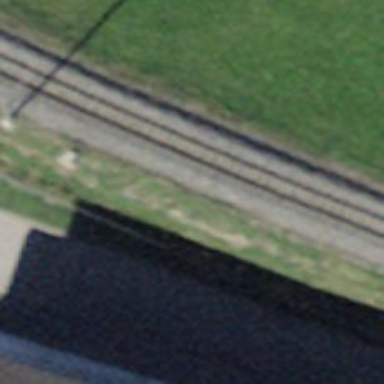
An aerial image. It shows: Narrow-gauge railway track electrified by contact line.